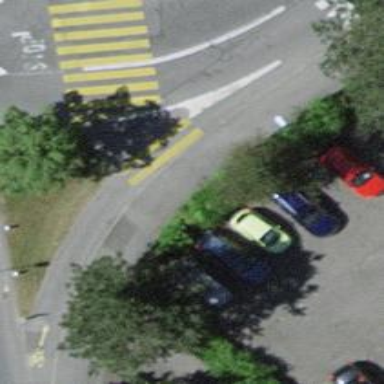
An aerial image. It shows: Pedestrian crossing with zebra markings on the footway.